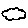
Label: cloud